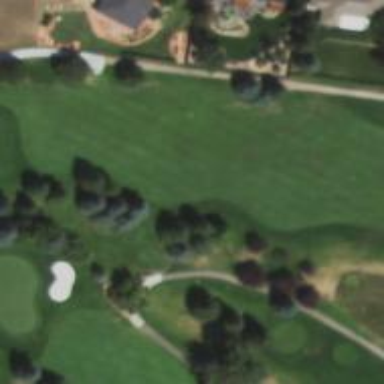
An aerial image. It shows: Grassy area designated as golf fairway.